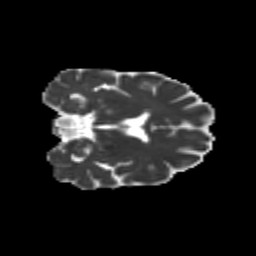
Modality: MD
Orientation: coronal
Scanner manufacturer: siemens
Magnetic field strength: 3 T
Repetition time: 9.2 s
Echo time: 0.084 s